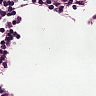
Metastatic tissue present: no